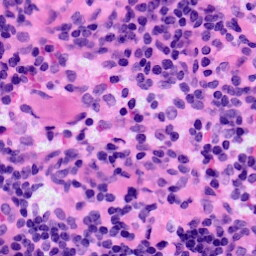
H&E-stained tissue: LymphNode